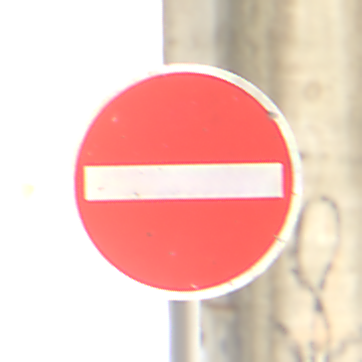
Verkehrszeichen: VerbotDerEinfahrt
Umgebung: Roofed, Suburban
Tageszeit: MorningAfternoon
Wetter: PartlyCloudy
Licht: Natural
Jahreszeit: Winter
Kontrast: LowContrast